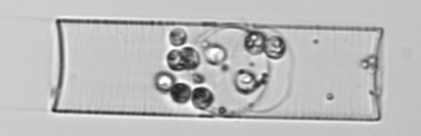
Label: Guinardia_flaccida